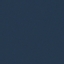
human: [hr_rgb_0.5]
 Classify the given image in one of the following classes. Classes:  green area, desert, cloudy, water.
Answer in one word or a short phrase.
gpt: water